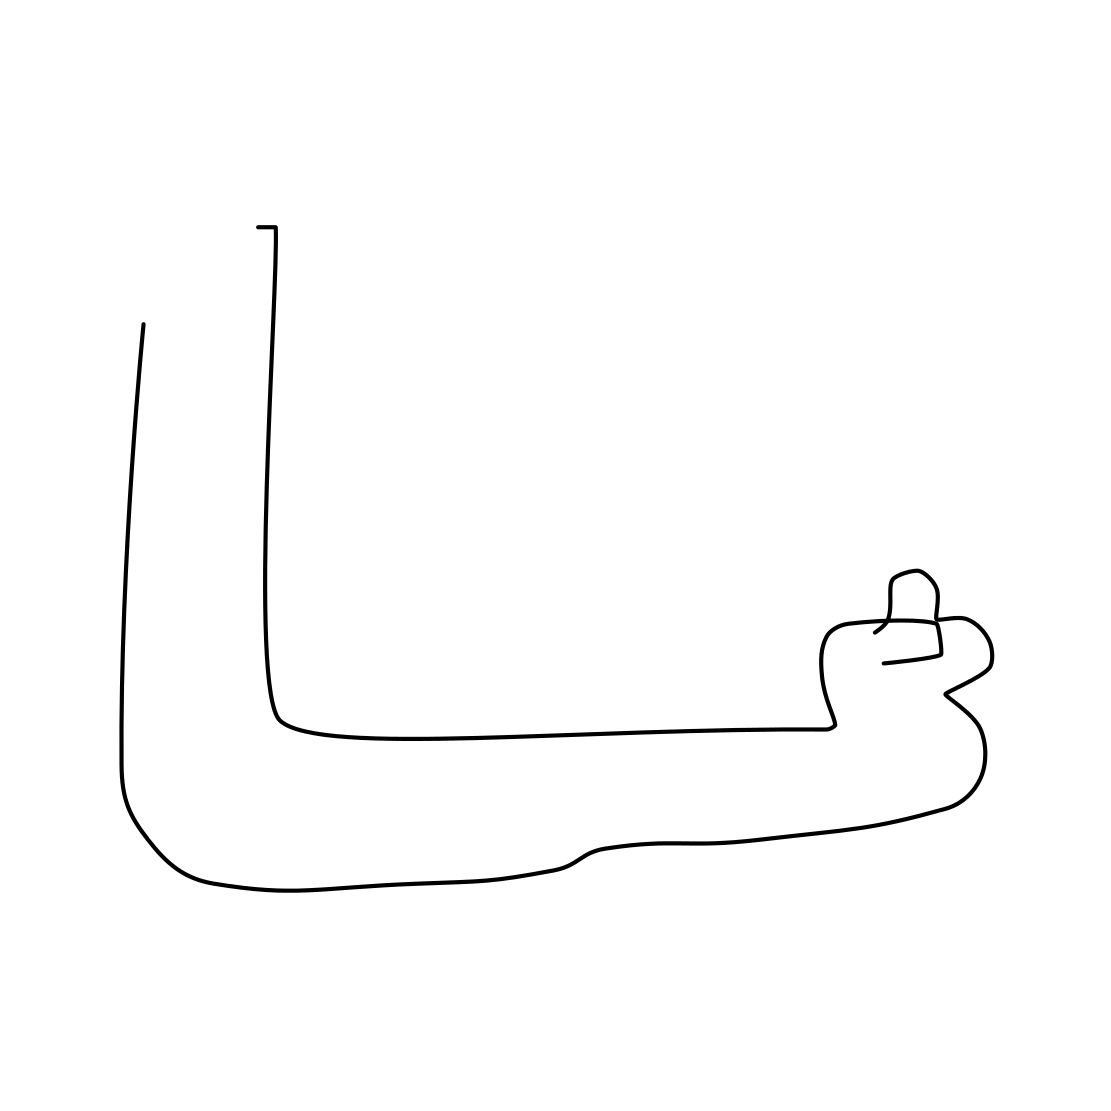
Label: arm